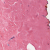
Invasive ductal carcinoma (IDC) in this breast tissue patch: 0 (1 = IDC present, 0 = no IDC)